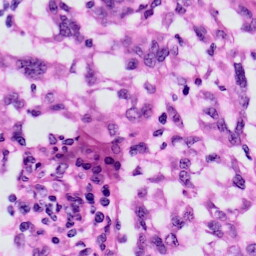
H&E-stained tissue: Skin